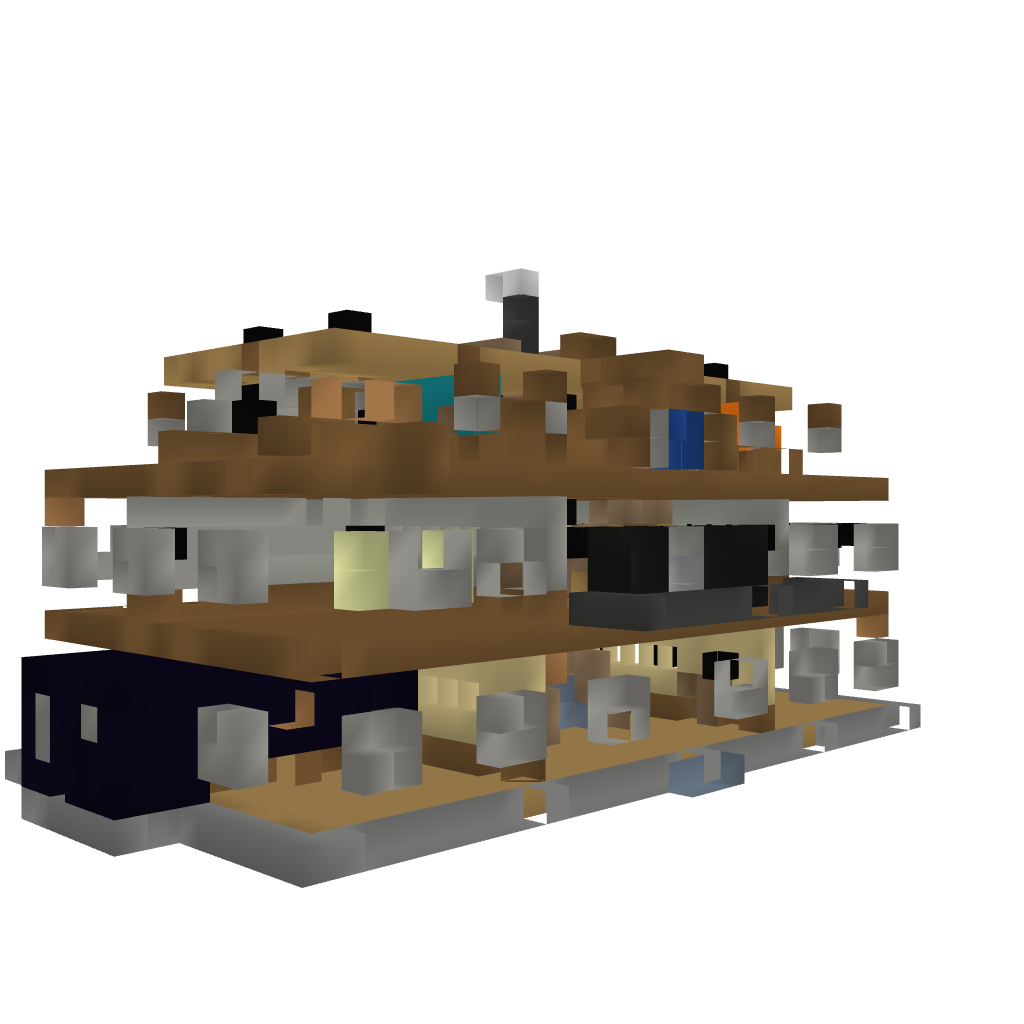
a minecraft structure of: Wiehl City Hall